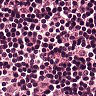
Metastatic tissue present: no